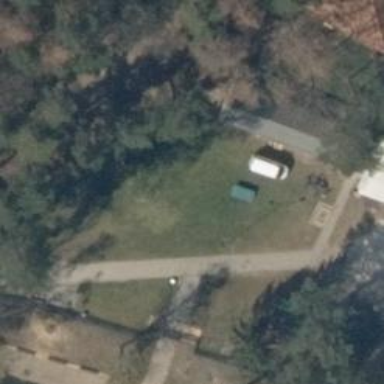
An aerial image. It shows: Campsite with tents set up.